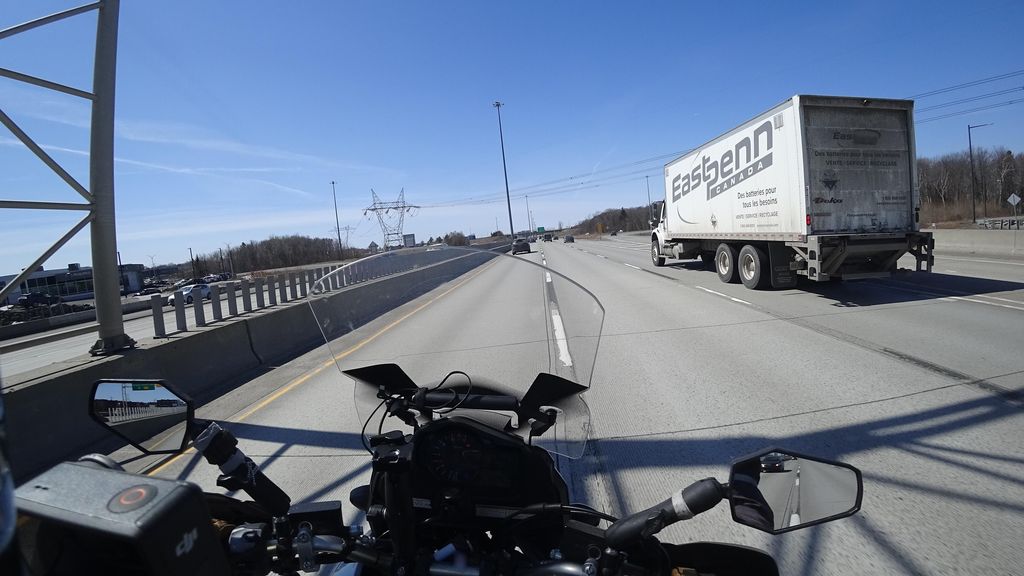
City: quebec_city